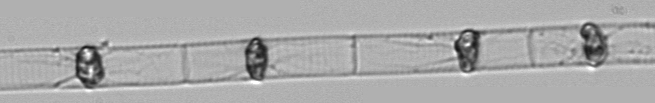
Label: Dactyliosolen_blavyanus